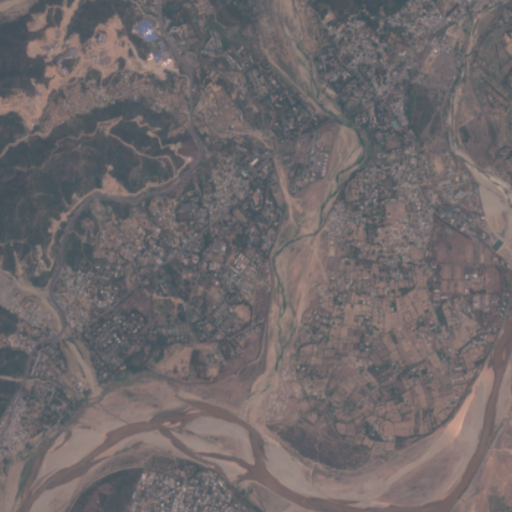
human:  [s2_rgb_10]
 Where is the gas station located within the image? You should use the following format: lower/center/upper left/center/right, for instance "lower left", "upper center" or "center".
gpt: The gas station is located in the lower left of the image.
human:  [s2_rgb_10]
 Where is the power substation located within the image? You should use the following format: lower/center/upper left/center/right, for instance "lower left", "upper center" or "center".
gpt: The power substation is located in the lower left of the image.
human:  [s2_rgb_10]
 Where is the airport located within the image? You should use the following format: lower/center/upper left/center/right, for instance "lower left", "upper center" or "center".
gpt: There is no airport in the image.